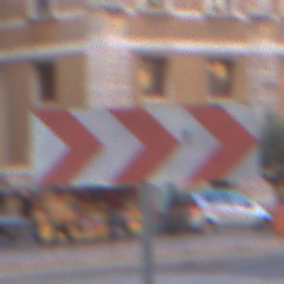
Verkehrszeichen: RichtungstafelnInKurvenGrossLinks
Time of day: SunriseSunset
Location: Outdoor (Urban)
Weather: Clear
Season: NotSpecified
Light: Natural